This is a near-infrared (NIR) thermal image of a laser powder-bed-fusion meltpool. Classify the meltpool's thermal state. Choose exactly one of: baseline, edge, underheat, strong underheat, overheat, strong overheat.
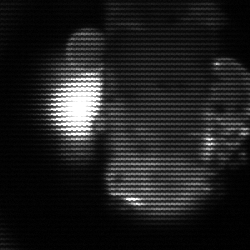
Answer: strong underheat